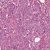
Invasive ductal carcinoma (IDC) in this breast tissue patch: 1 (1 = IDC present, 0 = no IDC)